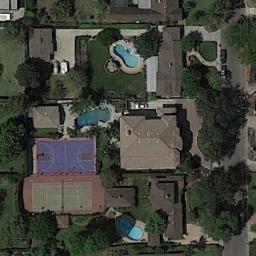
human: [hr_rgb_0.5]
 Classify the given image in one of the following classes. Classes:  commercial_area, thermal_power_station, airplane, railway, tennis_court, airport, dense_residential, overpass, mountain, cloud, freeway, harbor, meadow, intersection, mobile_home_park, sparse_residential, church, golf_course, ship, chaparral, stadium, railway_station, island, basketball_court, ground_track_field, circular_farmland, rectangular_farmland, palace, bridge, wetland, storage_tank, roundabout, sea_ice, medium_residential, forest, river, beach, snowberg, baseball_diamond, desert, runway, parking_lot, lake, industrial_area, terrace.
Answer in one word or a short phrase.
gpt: tennis_court